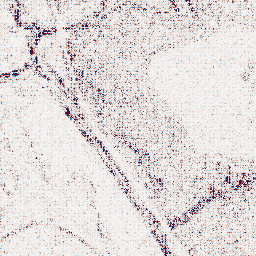
Category: wavelet
Decomposition family: wavelet_dwt
Decomposition parameters: wavelet: coif2
level: 1
Upsampling method: sinc_blackman
Upsampling parameters: scale: 4
kernel_size: 8
Upsampling scale: 4